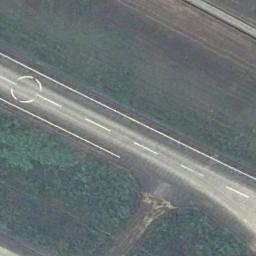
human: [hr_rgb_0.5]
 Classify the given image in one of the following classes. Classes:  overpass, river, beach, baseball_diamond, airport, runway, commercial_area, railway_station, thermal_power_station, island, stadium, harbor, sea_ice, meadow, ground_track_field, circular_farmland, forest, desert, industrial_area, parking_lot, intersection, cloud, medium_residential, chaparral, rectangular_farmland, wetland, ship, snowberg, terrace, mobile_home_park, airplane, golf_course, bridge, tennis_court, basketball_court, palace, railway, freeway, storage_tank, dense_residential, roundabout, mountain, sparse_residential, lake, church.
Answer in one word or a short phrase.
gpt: runway